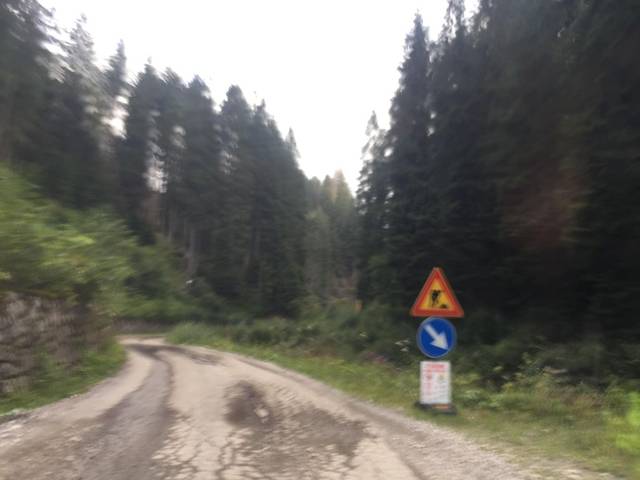
Region: Italy
Coordinates: 46.63, 12.528